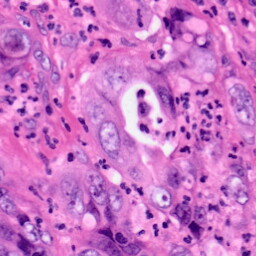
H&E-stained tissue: Pancreatic